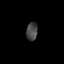
Tissue: skin
Cell type: Others
Senescence score: 0.7841
Nuclear area (px): 206
Mean DAPI intensity: 67.655